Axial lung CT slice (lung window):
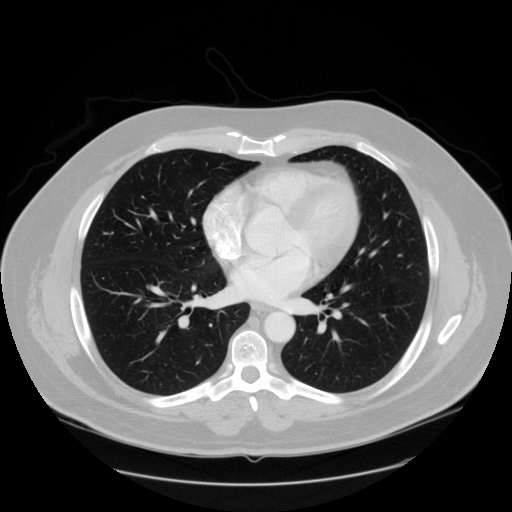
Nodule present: no